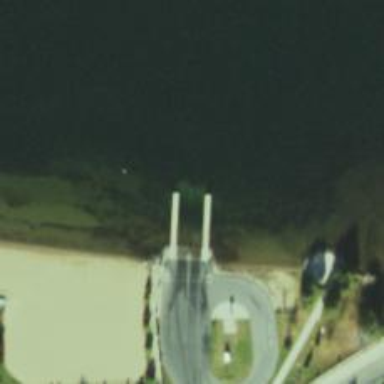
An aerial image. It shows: This slipway is service road leading to leisure land area.